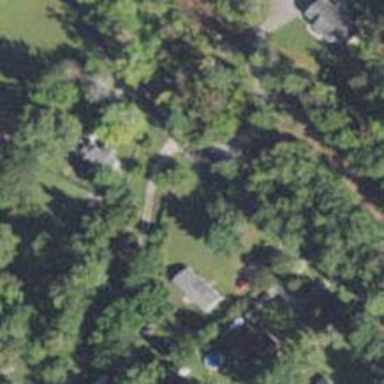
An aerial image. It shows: Driveway.